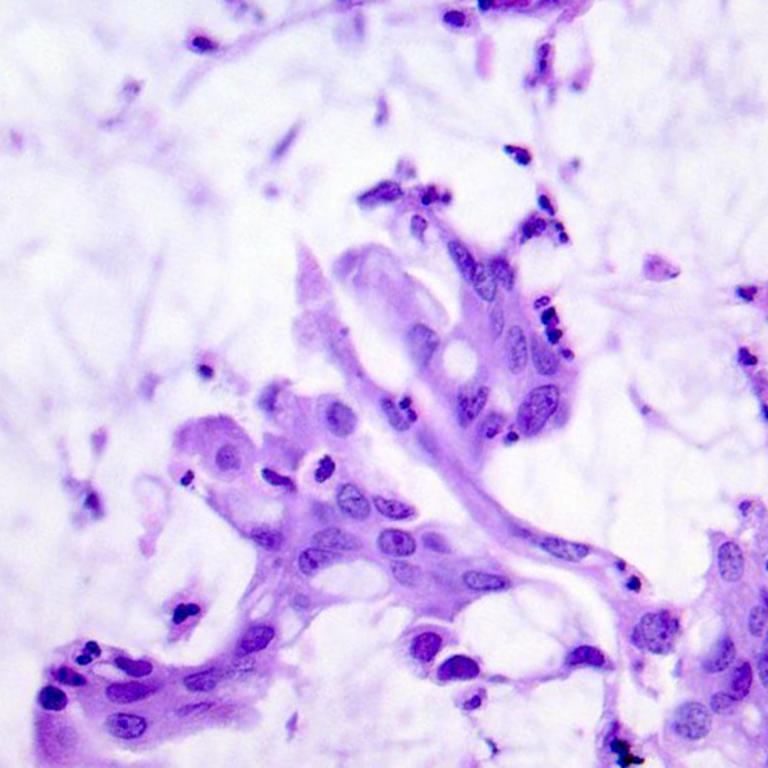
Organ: colon
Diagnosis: adenocarcinomas